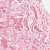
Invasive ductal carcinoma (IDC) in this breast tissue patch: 0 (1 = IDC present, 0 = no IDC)